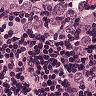
Metastatic tissue present: yes